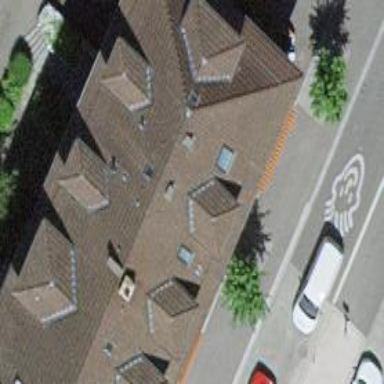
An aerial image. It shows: Image showing building with apartments.